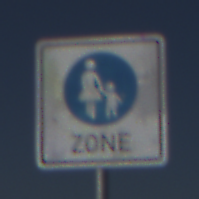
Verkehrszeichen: BeginnFussgaengerzone
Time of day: MorningAfternoon
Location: Outdoor (Nature)
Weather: PartlyCloudy
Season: NotSpecified
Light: Natural